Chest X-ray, PA view. Patient: 37 years old, sex M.
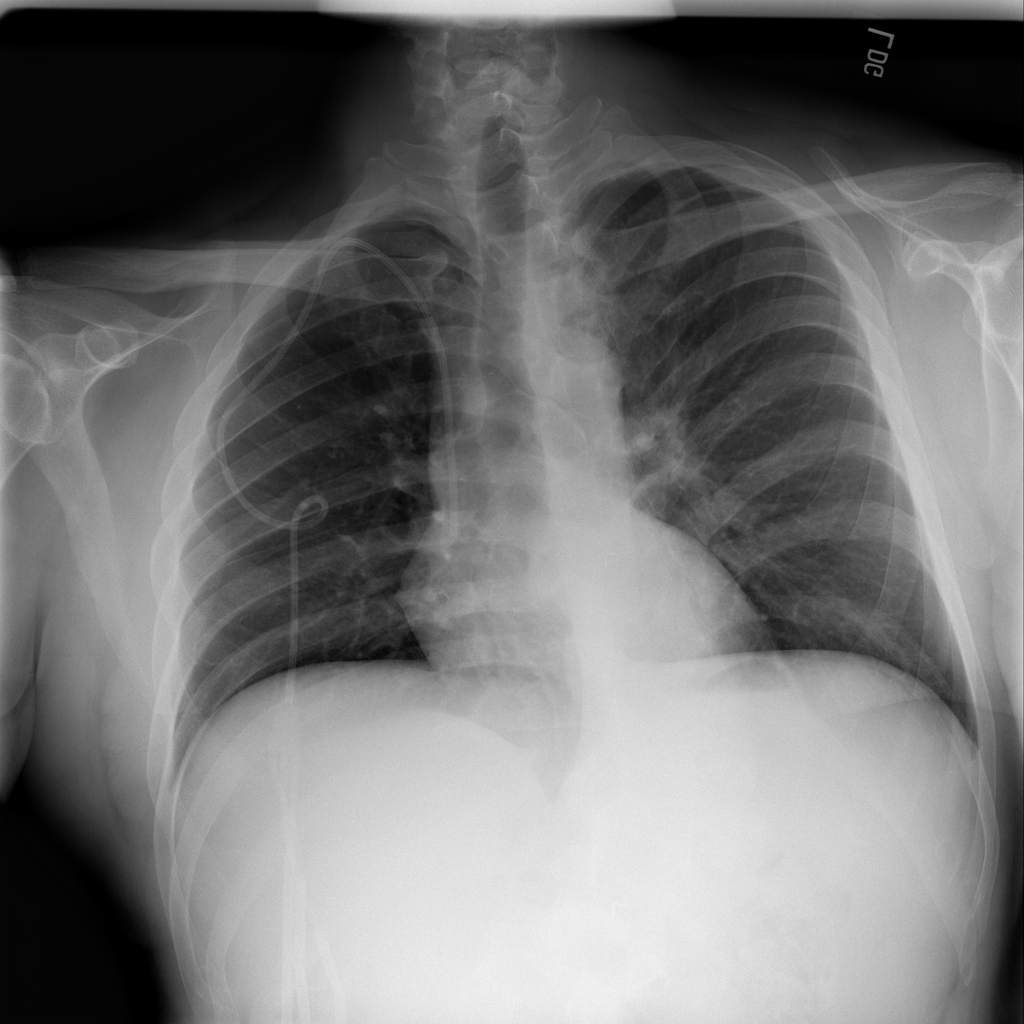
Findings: No Finding